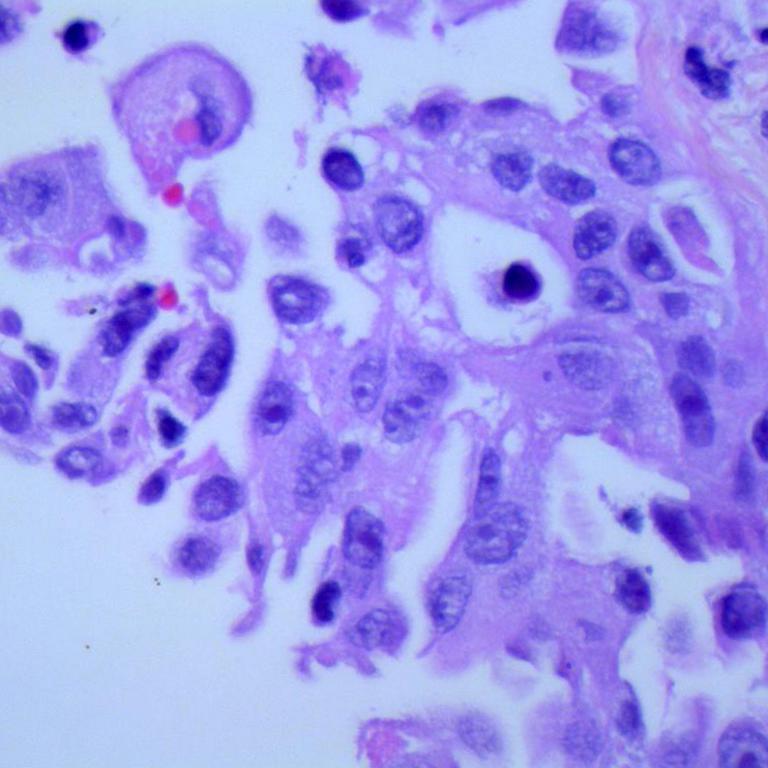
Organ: lung
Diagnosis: adenocarcinomas